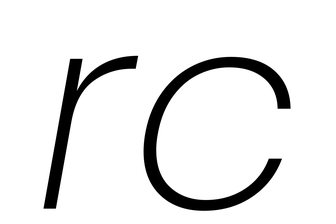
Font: Poppins-ExtraLightItalic